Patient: sex M, age 71
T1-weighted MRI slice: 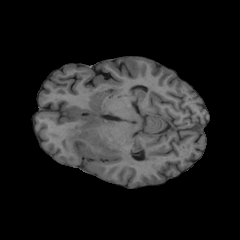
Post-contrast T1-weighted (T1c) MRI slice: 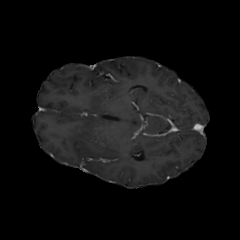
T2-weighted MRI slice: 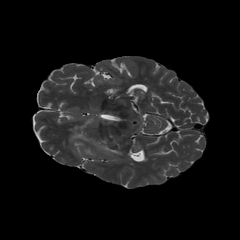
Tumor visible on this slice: yes
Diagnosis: Glioblastoma, IDH-wildtype
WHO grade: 4